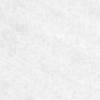
Label: no_change